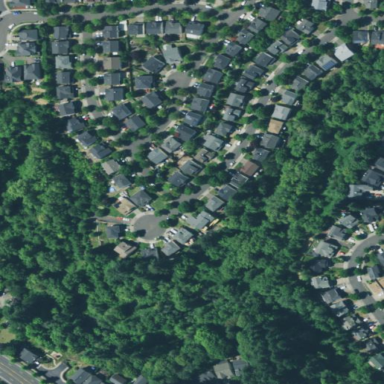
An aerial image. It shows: Residential area composed of single-family homes.